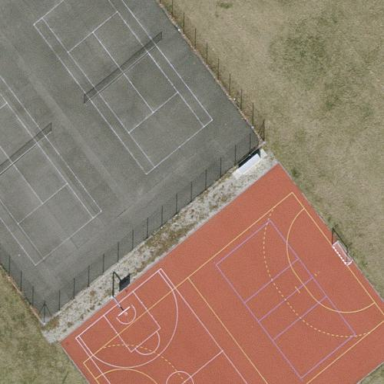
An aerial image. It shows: Multi-sport pitch with tartan surface for leisure activities.